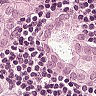
Metastatic tissue present: yes